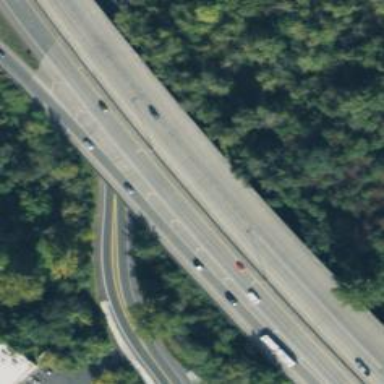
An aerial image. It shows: Bridge over motorway.